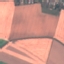
Land use / land cover: AnnualCrop